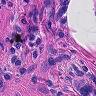
Metastatic tissue present: yes